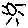
Label: sun